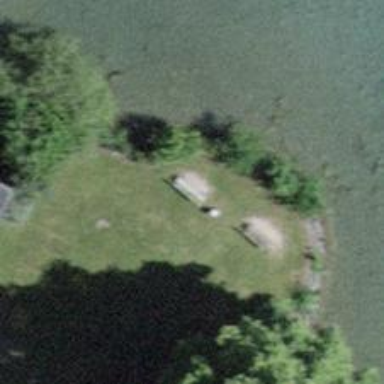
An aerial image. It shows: Bench for seating.